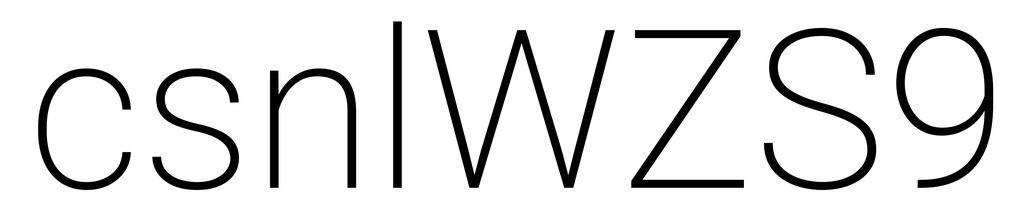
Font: Roboto_ExtraLight